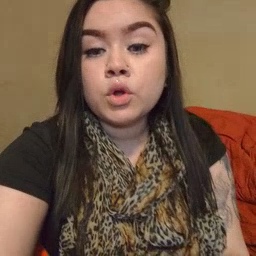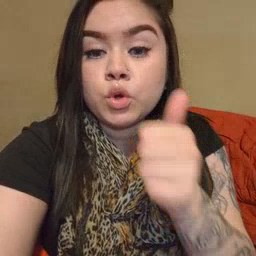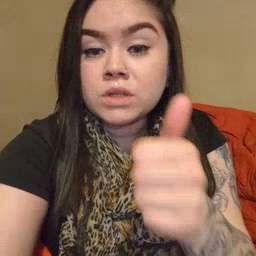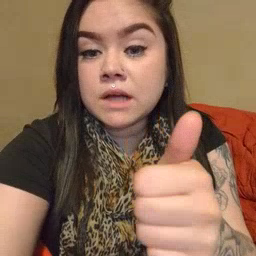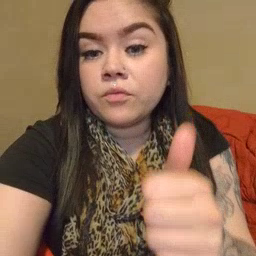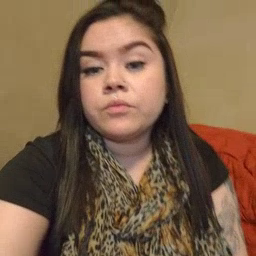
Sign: yourself